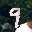
Label: 9